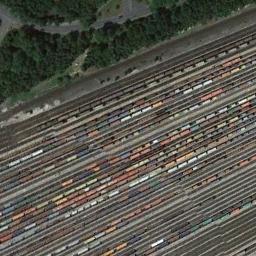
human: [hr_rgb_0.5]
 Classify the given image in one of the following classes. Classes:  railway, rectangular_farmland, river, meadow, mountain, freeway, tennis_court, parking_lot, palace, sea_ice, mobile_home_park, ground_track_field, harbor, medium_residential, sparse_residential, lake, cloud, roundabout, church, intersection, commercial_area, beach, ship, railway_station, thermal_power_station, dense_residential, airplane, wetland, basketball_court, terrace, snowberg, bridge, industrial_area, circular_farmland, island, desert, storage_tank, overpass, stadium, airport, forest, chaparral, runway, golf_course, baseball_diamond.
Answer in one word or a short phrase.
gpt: railway